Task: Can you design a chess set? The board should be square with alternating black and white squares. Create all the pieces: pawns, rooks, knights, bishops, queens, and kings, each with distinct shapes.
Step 1972:
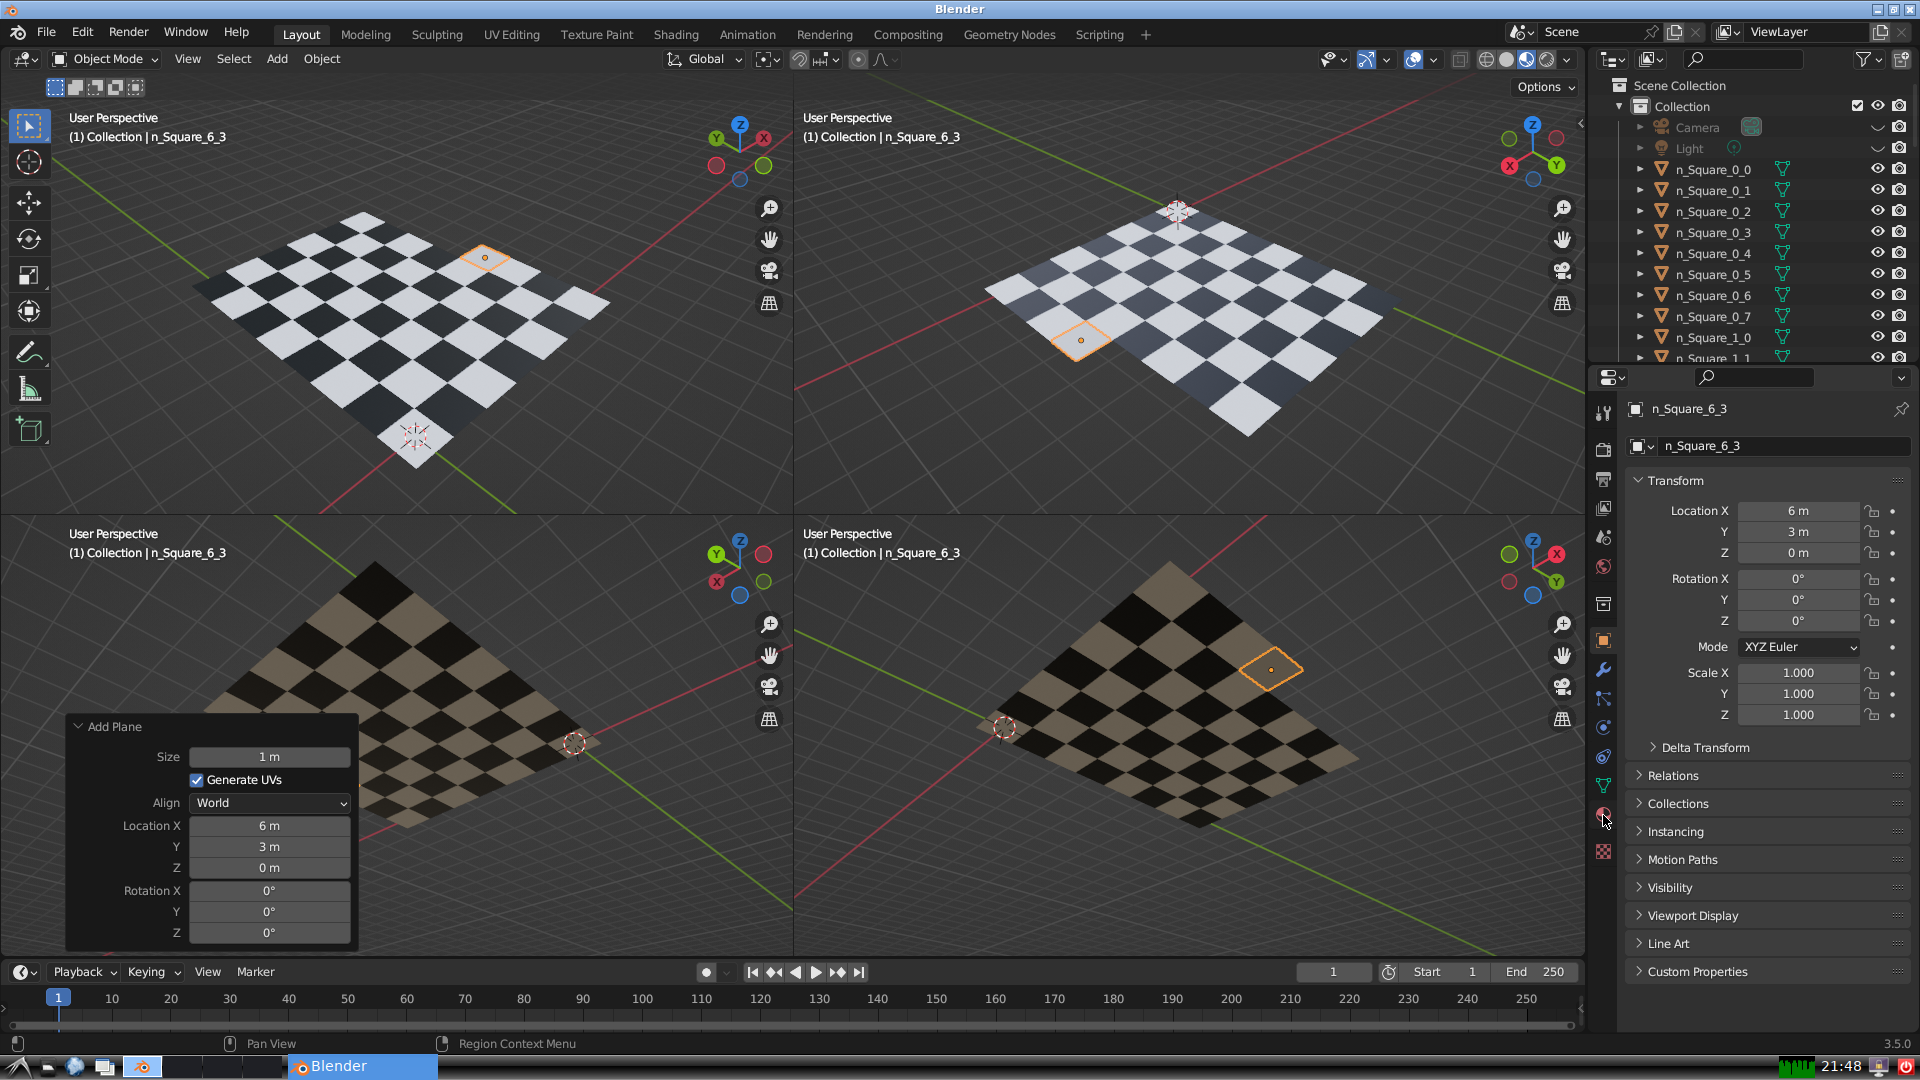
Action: click: no